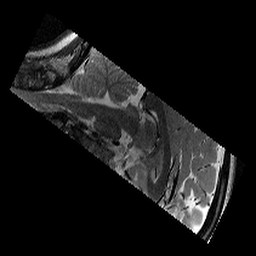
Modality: T2w
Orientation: sagittal
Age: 11
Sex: female
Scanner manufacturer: siemens
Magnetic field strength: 3 T
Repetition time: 9.23 s
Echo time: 0.067 s